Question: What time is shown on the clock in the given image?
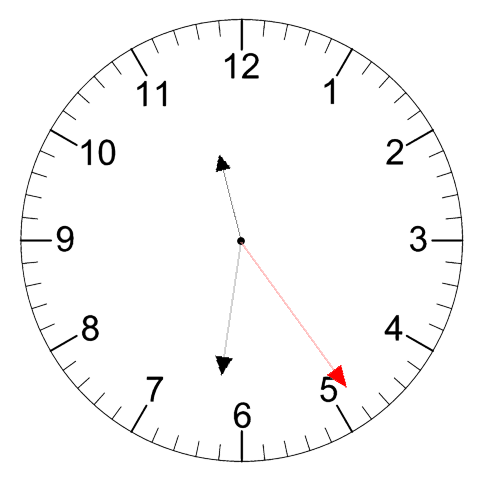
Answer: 11:31:24